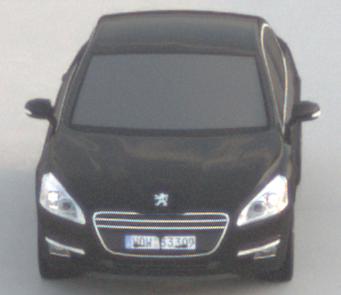
Make: Peugeot
Model: 508 120 VTi
Detailed model: 508 (I) Limousine
Model produced from: 2011/03
Model produced until: 2014/05
Doors: 4
Color: black
Road condition: dry road
Daytime: sunrise or sunset
Contrast: low contrast